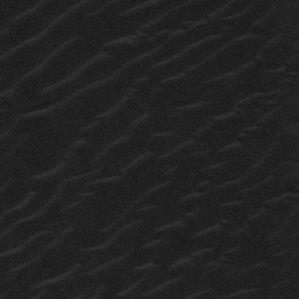
Label: non_frost